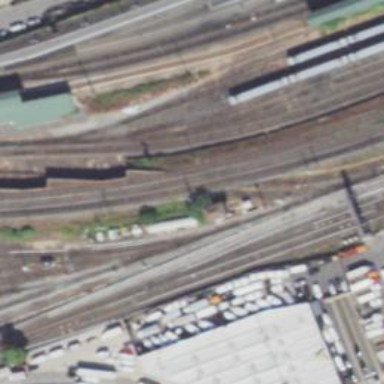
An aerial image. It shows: Railway yard.